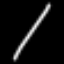
Label: line